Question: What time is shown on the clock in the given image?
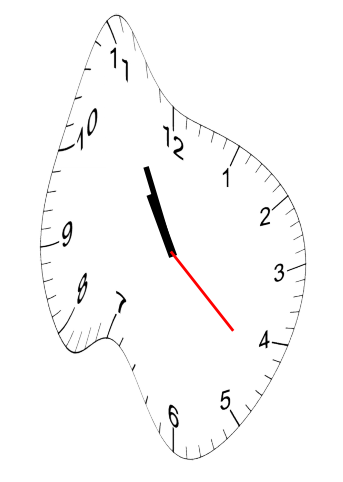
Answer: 10:55:22